Chest X-ray:
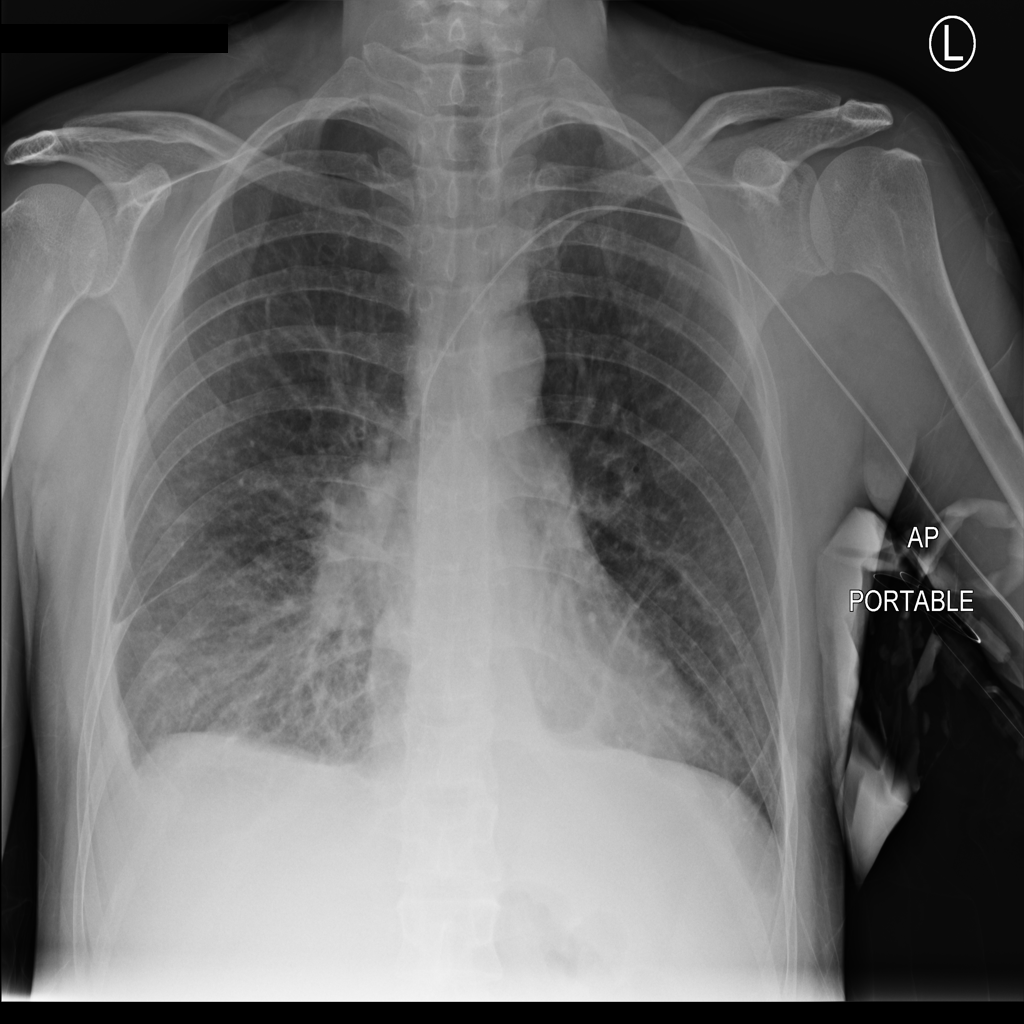
Findings: Mass, Fibrosis, Consolidation, Effusion
No abnormal finding: no